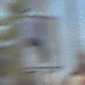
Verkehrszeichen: VerlaufVorfahrtsstrasse5
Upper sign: Vorfahrtsstrasse
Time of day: MorningAfternoon
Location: Outdoor (Suburban)
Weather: PartlyCloudy
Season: NotSpecified
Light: Natural